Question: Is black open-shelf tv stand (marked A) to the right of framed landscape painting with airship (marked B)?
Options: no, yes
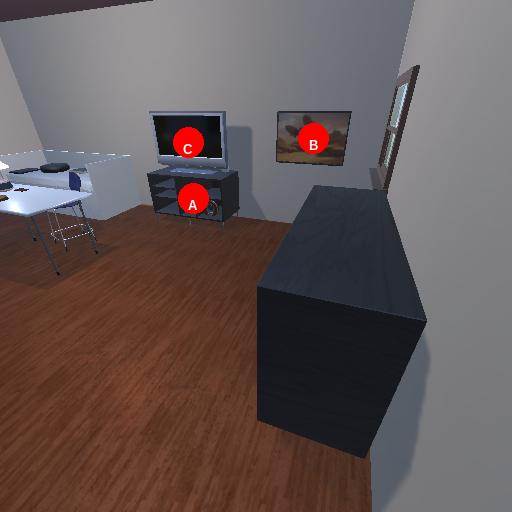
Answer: no